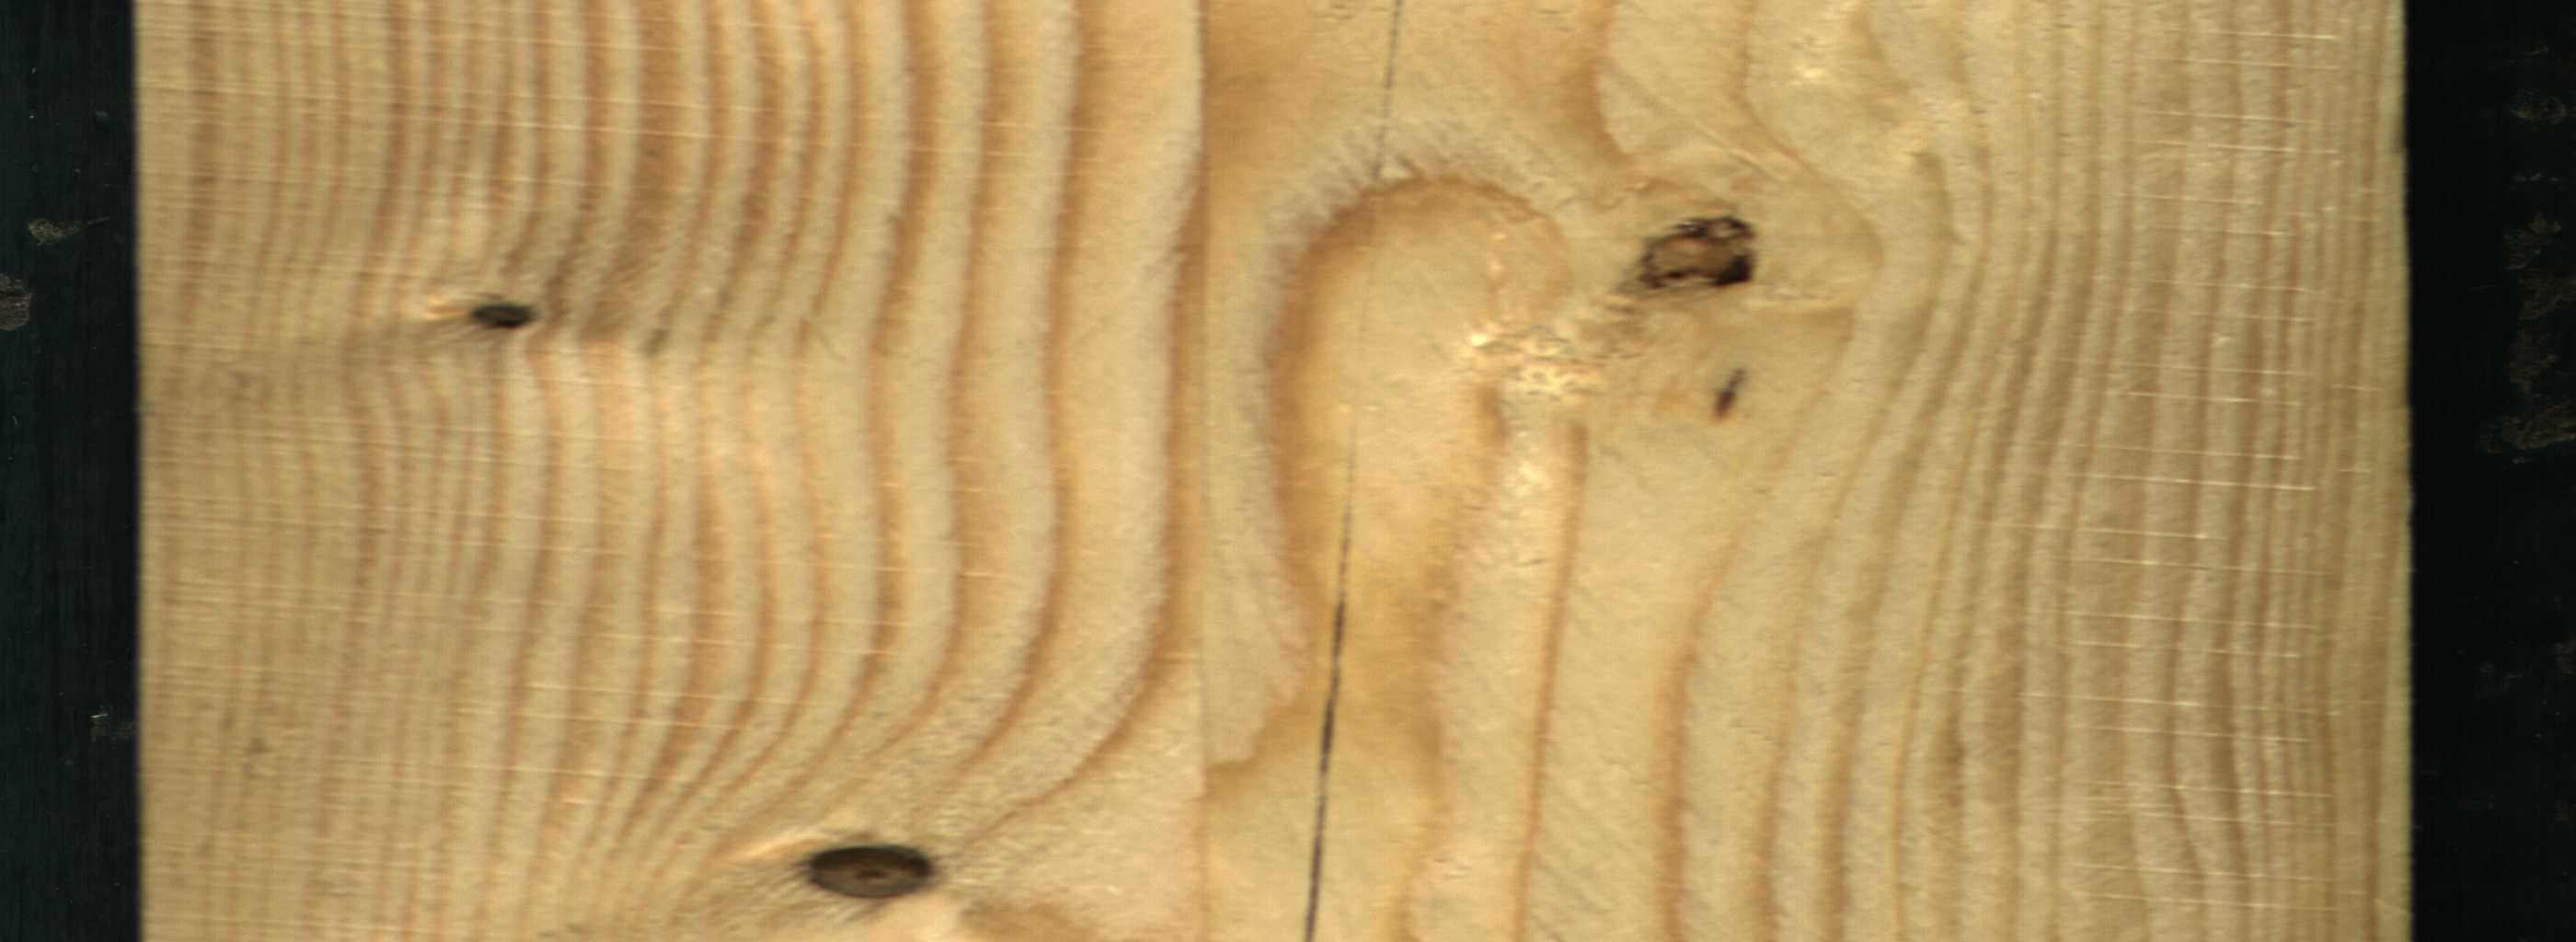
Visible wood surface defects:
Crack
Dead_Knot
Dead_Knot
Dead_Knot